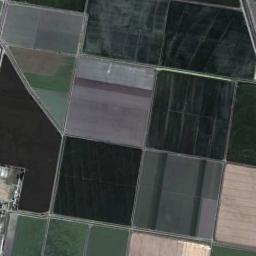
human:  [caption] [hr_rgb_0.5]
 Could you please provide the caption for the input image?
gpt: More than a dozen rectangular farmlands of different sizes mixed with dark green, light green, light purple, Khaki and tan .

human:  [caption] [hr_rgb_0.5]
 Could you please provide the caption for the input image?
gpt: Some rectangular farmlands of different colors are neatly arranged on the ground .

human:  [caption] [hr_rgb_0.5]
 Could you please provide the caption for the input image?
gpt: There are many rectangular farmlands of different shades .

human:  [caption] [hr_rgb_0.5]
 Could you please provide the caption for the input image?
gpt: There are some deep green and light green rectangular farmland .

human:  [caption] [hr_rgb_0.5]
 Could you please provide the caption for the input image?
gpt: There are some green rectangular farmlands .